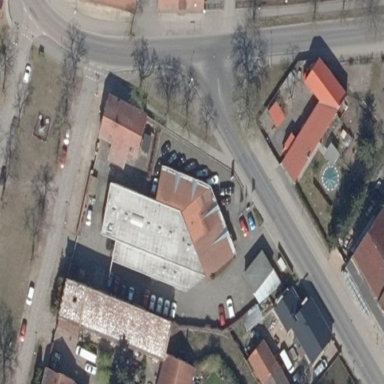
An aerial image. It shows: Retail building.